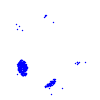
Particle: electron